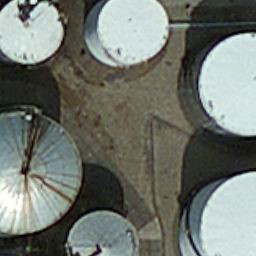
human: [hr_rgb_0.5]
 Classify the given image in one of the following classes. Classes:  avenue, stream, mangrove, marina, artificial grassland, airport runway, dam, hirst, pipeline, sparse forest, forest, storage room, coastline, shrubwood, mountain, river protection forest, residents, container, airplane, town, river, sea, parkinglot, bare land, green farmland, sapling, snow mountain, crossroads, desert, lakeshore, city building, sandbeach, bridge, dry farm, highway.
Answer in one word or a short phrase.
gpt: storage room